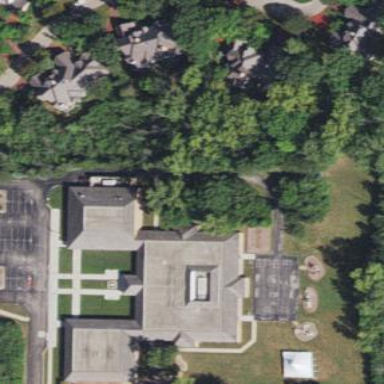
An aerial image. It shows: School building.